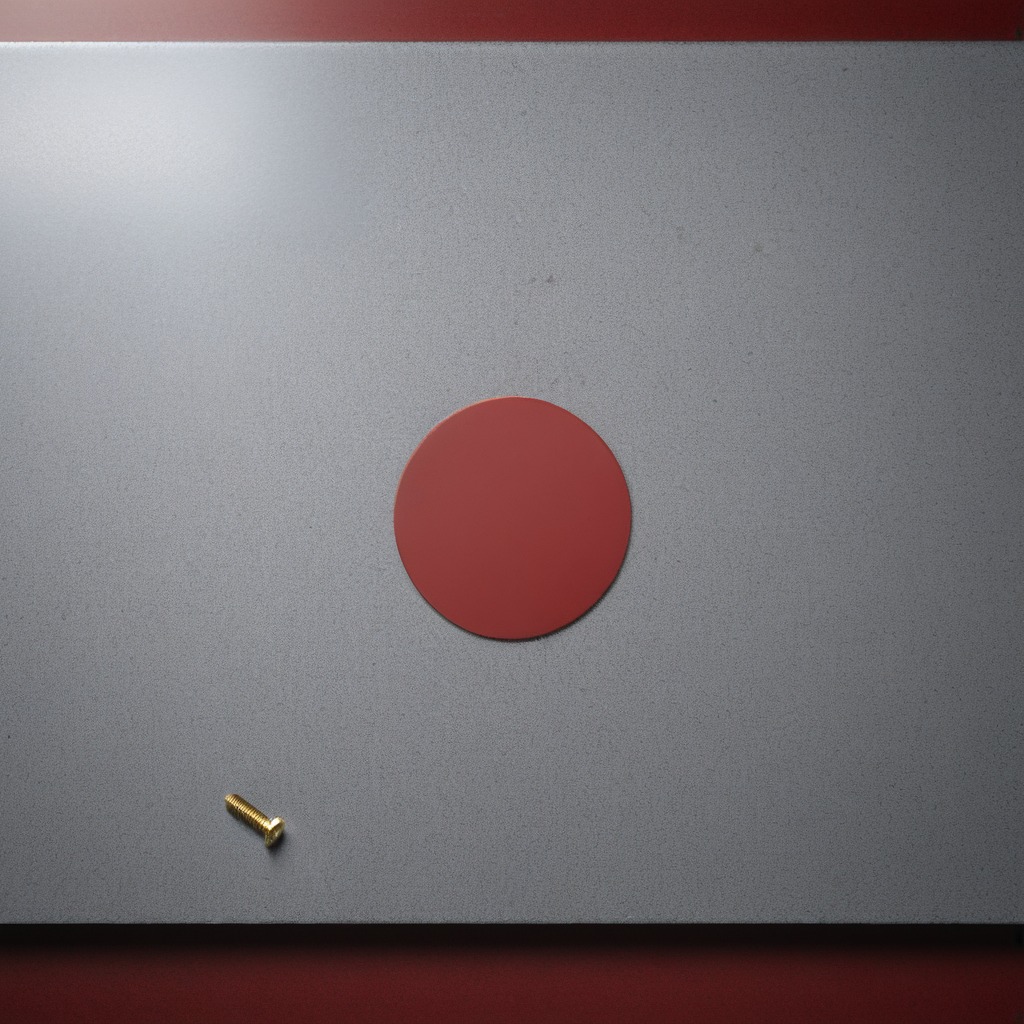
A metal screw is lying on the granite tabletop.